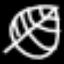
Label: leaf